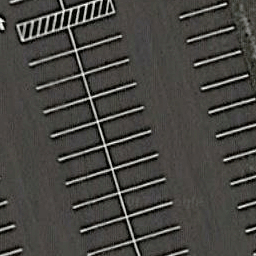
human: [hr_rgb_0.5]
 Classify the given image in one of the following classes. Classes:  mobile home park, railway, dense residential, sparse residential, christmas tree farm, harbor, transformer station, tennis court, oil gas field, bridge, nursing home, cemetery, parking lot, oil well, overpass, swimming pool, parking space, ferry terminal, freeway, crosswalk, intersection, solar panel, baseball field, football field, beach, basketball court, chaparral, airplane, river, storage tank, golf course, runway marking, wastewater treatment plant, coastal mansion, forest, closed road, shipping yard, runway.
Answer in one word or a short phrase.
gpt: parking space